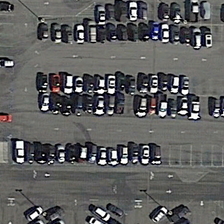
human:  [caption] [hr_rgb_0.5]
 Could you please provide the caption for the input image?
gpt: the parking lot is very large and spacious .

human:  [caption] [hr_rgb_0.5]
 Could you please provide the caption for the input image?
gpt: there are plenty of free parking spaces in the parking lot .

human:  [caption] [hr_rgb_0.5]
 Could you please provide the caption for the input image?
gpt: there are plenty of free parking spaces in the parking lot .

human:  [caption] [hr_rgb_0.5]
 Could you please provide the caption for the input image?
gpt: the parking lot is very large and spacious .

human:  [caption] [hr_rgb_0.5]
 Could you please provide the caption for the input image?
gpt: there are plenty of free parking spaces in the parking lot .